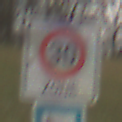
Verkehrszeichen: BeginnZone30
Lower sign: SackgasseRadverkehrFussgaengerDurchlaessig
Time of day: Midday
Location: Outdoor (Nature)
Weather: Overcast
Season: NotSpecified
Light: Natural